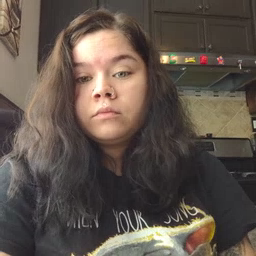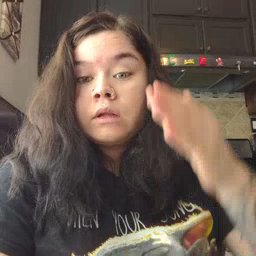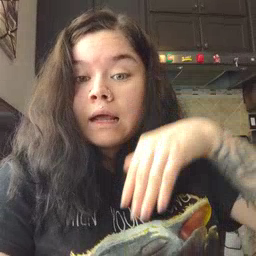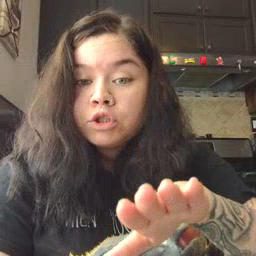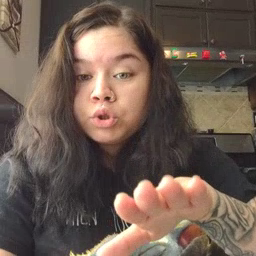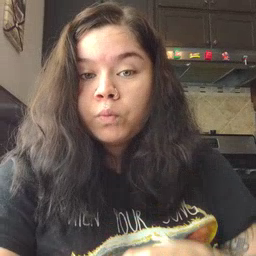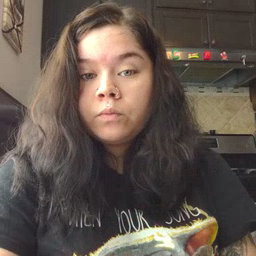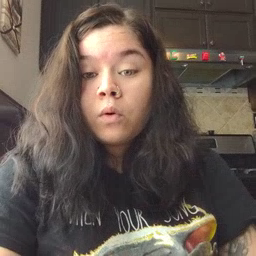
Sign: into